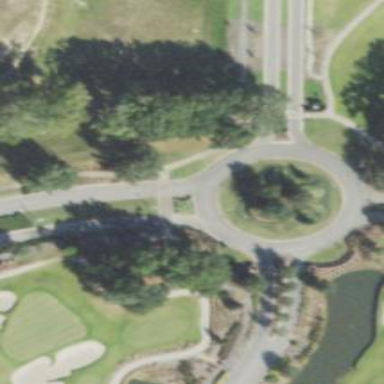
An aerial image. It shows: Paved residential road leading to roundabout.